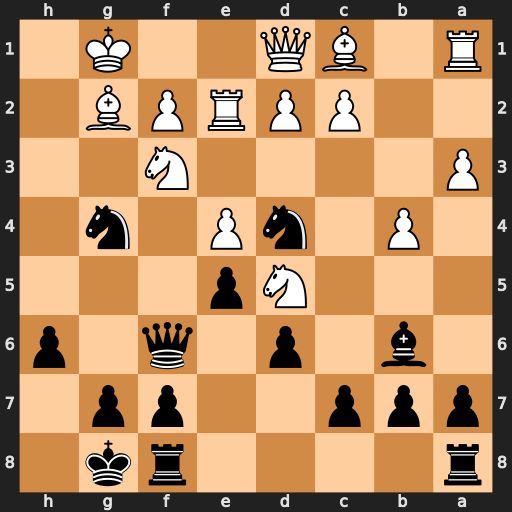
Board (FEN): r4rk1/ppp2pp1/1b1p1q1p/3Np3/1P1nP1n1/P4N2/2PPRPB1/R1BQ2K1
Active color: b
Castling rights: -
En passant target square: -
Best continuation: Nxf3+ Bxf3 Qxf3